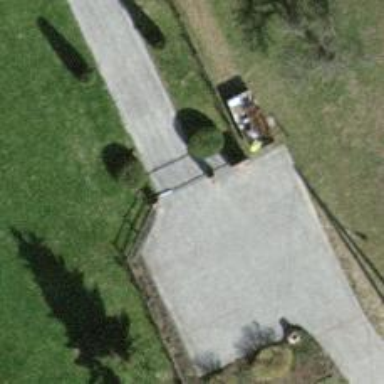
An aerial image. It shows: Gate.